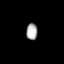
Tissue: lung
Cell type: Endothelial cells
Senescence score: 0.5427
Nuclear area (px): 187
Mean DAPI intensity: 167.027